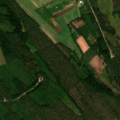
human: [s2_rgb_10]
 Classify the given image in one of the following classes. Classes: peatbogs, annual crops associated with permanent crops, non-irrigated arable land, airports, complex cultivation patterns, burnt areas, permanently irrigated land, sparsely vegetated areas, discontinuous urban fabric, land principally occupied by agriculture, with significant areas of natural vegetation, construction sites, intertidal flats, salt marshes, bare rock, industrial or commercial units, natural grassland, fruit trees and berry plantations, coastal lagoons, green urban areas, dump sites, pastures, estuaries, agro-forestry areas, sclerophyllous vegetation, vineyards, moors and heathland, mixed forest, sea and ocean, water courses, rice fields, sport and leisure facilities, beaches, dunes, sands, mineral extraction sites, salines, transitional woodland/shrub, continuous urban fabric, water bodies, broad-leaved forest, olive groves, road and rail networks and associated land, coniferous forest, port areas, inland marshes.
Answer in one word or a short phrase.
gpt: non-irrigated arable land, coniferous forest, mixed forest